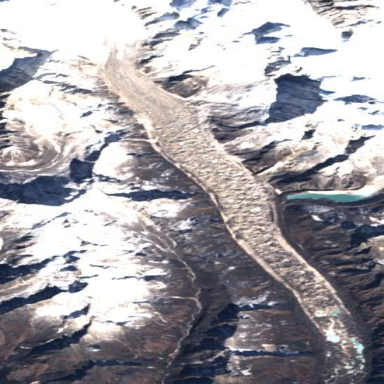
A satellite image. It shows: Stunning view of glacier.